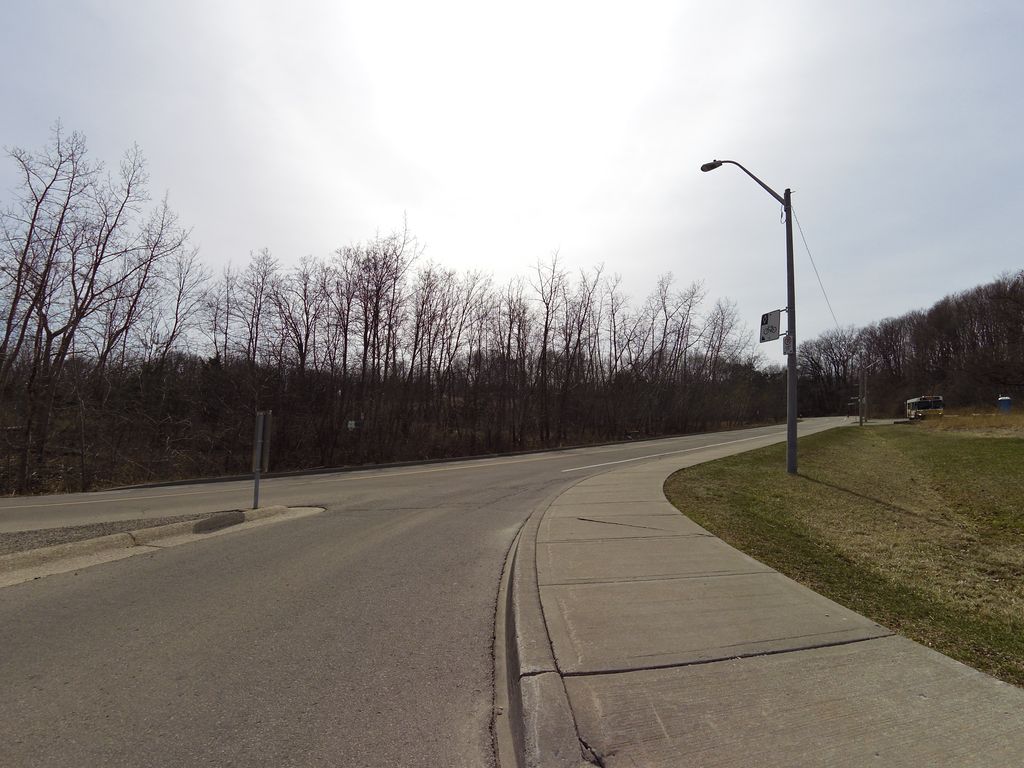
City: hamilton